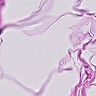
Metastatic tissue present: no